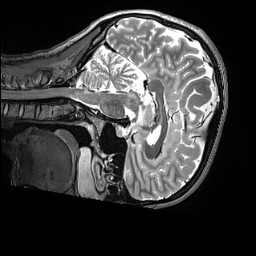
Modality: T2w
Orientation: sagittal
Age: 32
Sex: female
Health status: ill
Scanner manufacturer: siemens
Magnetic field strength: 3 T
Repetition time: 3.2 s
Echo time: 0.563 s